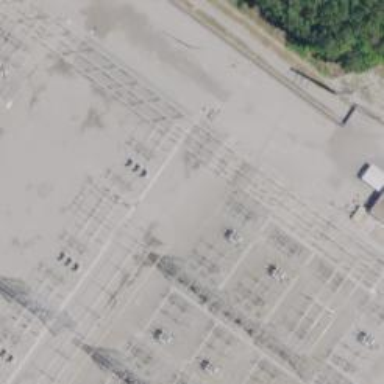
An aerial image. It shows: Switch used for power control.